高三 · 图论
下列各选项中, 是流程图的为 . (填序号)

(3) $P \Rightarrow Q_{1} \rightarrow Q_{1} \Rightarrow Q_{2} \rightarrow Q_{2} \Rightarrow Q_{3} \rightarrow \cdots \rightarrow Q_{n} \Rightarrow Q$;

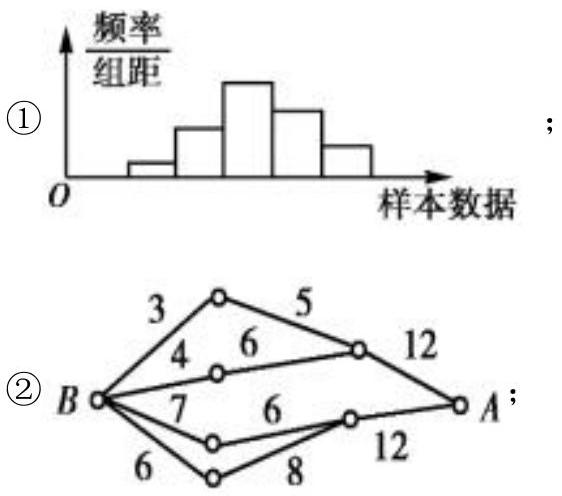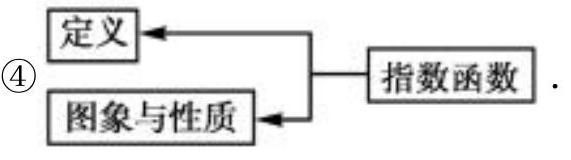
答案: (3)
解析: 选项(1)中所示的图为频率分布直方图，选项(2)中所示的图为路径图，选项(3)中所示的图为流程图，选项(4)中所示的图为结构图.故答案为(3)